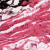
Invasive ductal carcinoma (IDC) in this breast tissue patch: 0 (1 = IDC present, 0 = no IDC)